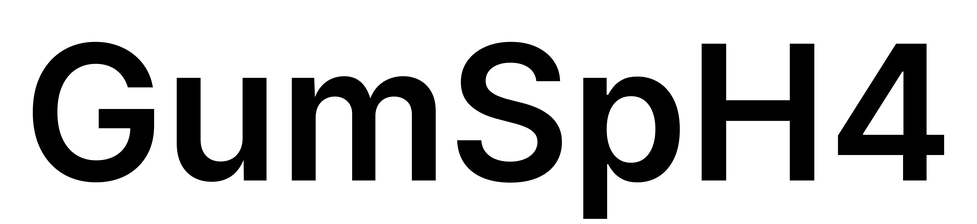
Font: Inter_SemiBold